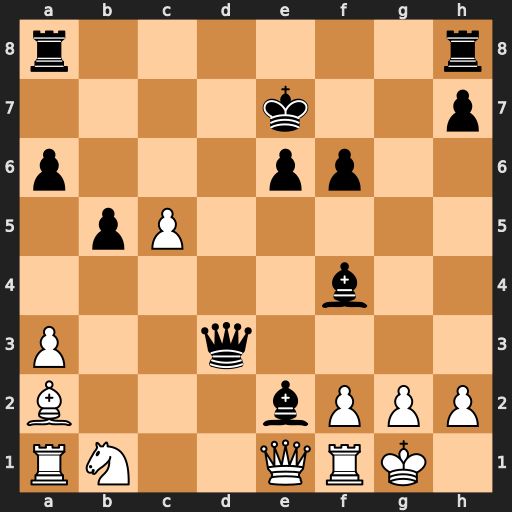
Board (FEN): r6r/4k2p/p3pp2/1pP5/5b2/P2q4/B3bPPP/RN2QRK1
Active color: w
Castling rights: -
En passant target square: -
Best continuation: Nc3 Bd2 Qxe2 Qxe2 Nxe2